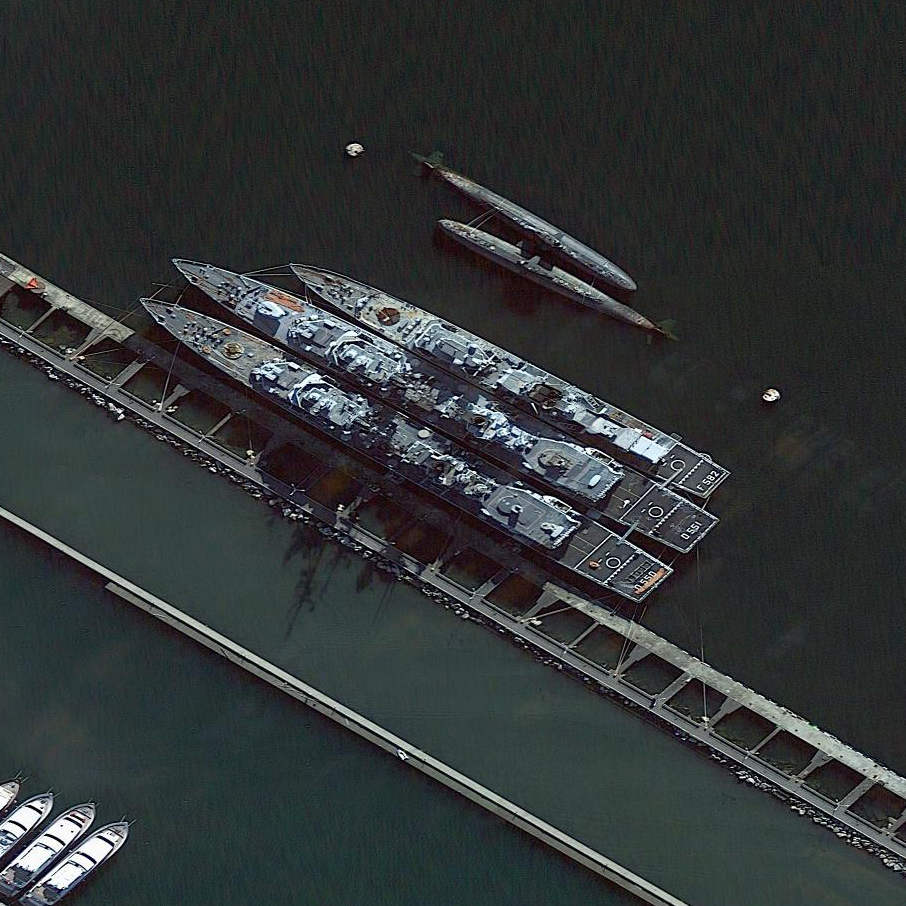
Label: cruiser